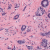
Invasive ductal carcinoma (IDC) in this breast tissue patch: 1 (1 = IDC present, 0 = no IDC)